Question: I am with my first application in which has two TextView (a and b). I have an animation that attempt to drop the "TextView b" at the same level of "TextView a". In my phone works perfectly, but in other cell falls in other positions. Anyone know the correct way?

This is the animation that I'm using:
'''
<?xml version="1.0" encoding="utf-8"?>
<set xmlns:android="http://schemas.android.com/apk/res/android"
android:interpolator="@android:anim/bounce_interpolator"
android:fillAfter="true">
<translate
android:fromYDelta="0%![enter image description here][1]p"
android:toYDelta="265"
android:duration="1000"
android:fillEnabled="false"
/>
</set>
'''
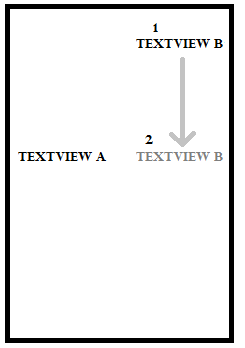
Answer: I don't know how to do it using xml animation. But you can achieve it programmatically in the following way
'''
void startAnimation(){
TextView textView1=(TextView) findViewById(R.id.textView1);
TextView textView2=(TextView) findViewById(R.id.textView2);
Animation animation=new TranslateAnimation(0, 0, 0, textView1.getBottom()-textView2.getBottom());
animation.setDuration(1000);
animation.setFillAfter(true);
animation.setInterpolator(new BounceInterpolator());
textView2.startAnimation(animation);
}
'''